Question: I'm facing an issue with the execution order of the ASP.NET Web API request pipeline.
According to the ASP.NET Web API documentation (available <URL>, global message handlers are supposed to be executed before the routing mechanism.

On this image, 'MessageHandler1' is a global message handler whereas 'MessageHandler2' is specific to .
---
I created a very simple example to show that there seems to be an issue in the execution order... or I'm really missing something important.
I have this controller
'''
public class FooController : ApiController {
[HttpPut]
public string PutMe() {
return Request.Method.Method;
}
}
'''
It only accepts 'PUT' requests.
The application is configured as such:
'''
protected void Application_Start() {
var configuration = GlobalConfiguration.Configuration;
configuration.MessageHandlers.Add( new SimpleMethodOverrideHandler() );
configuration.Configuration.Routes.MapHttpRoute(
name: "Foo",
routeTemplate: "api/foo",
defaults: new { controller = "foo", action = "putme" },
constraints: new { put = new HttpPutOnlyConstraint() }
);
}
'''
'SimpleMethodOverrideHandler' is a very simple 'DelegatingHandler' that just changed the request's method according to a '"method"' parameter in the query string.
'''
public class SimpleMethodOverrideHandler : DelegatingHandler {
protected override Task<HttpResponseMessage> SendAsync( HttpRequestMessage request, CancellationToken cancellationToken ) {
var method = request.RequestUri.ParseQueryString()["method"];
if( !string.IsNullOrEmpty( method ) ) {
request.Method = new HttpMethod( method );
}
return base.SendAsync( request, cancellationToken );
}
}
'''
So basically, requesting '/api/foo?method=put' in my browser would fire up 'FooController''s 'PutMe' method.
Indeed, as seen earlier, the message handler treats the requests before it gets passed to the 'HttpRoutingDispatched'.
Finally, here's how the the constaint 'HttpPutOnlyConstraint' is defined:
'''
public class HttpPutOnlyConstraint : IHttpRouteConstraint {
public bool Match( HttpRequestMessage request,
IHttpRoute route,
string parameterName,
IDictionary<string, object> values,
HttpRouteDirection routeDirection ) {
return request.Method == HttpMethod.Put;
}
}
'''
---
Well the problem is that when I request '/api/foo?method=put' within my browser, the program first enters 'HttpPutOnlyConstraint''s 'Match' method, which is wrong.
If we refer to the previously linked image, the message handler is supposed to be executed first, unfortunately it is not.
So, of course, 'Match' returns 'false' and no controller/action is found for the request, 404 happens.
If I remove the constraint from the route definition, the program enters 'SimpleMethodOverrideHandler', the request's method gets changed successfully and it is able to match and execute my controller's method.
Am I doing something wrong? Is there a secret configuration parameter to know in order to do such things? :-)
If anyone needs the whole project, it's available <URL>.
Thank you.
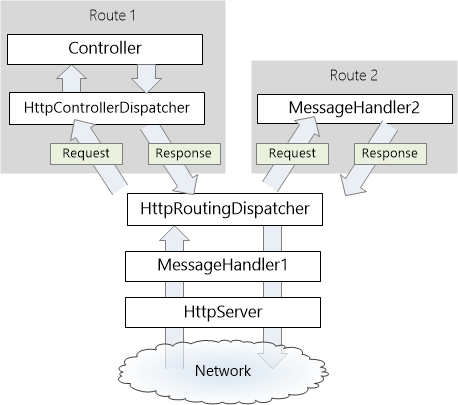
Answer: You are confusing routing engine with Web API pipeline. 'HttpRoutingDispatcher' is not a routing engine concept. The route constraints will be processed first because your underlying host needs to build a route table and match the route for your request.
'HttpRoutingDispatcher' is simply another implementation of 'HttpMessageHandler' and all it does is it examines the 'IHttpRoute' of the route that has been matched, and chooses which message handler to call next. If there is no per-route handler present, it delegates the processing to 'HttpControllerDispatcher'.